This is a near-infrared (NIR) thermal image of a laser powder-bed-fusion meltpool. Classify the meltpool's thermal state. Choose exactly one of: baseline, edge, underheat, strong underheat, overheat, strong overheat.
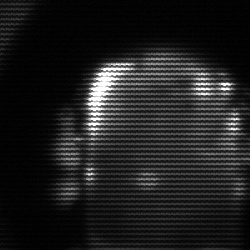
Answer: baseline